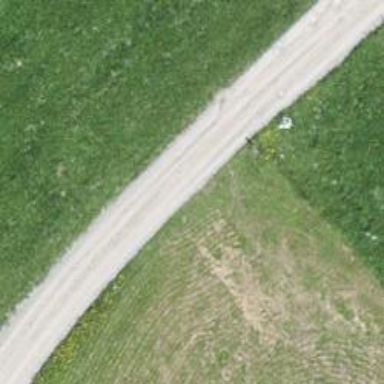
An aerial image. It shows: Unpaved unclassified road.